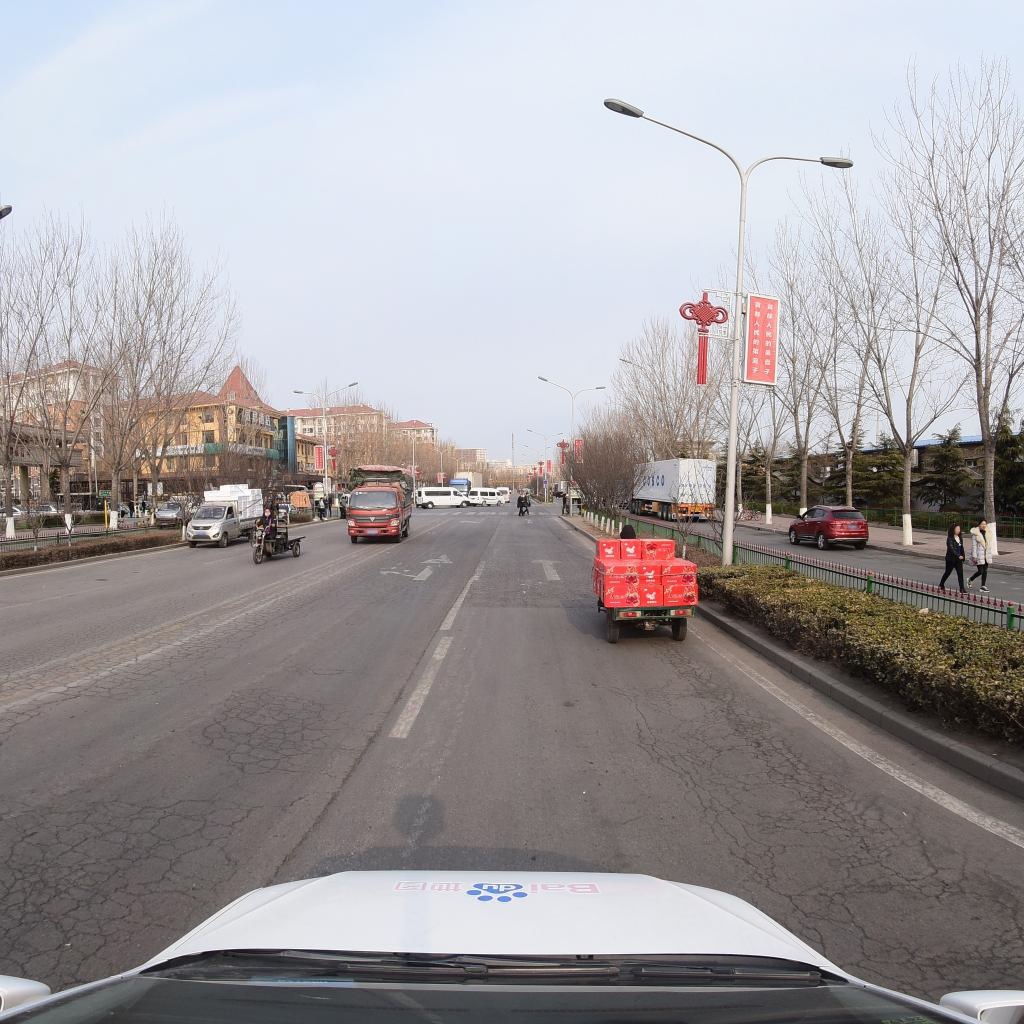
Region: Fengtai
Road damage annotations: alligator crack, alligator crack, alligator crack, alligator crack, alligator crack, longitudinal crack